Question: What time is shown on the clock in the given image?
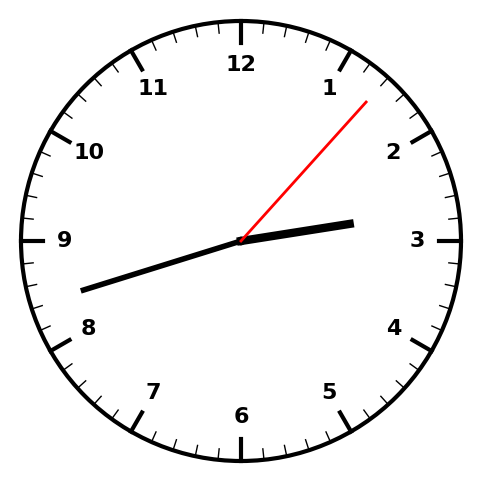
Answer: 02:42:07